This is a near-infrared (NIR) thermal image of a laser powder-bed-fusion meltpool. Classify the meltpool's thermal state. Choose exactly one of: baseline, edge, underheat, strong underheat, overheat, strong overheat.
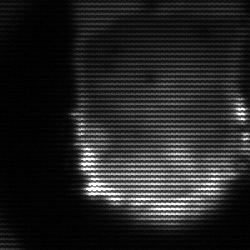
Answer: baseline